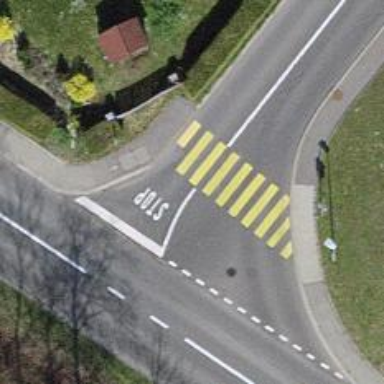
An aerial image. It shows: Unmarked crossing on the road.